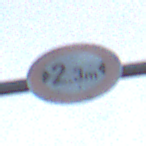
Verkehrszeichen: TatsaechlicheBreite2Komma3
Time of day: SunriseSunset
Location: Outdoor (Nature)
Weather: PartlyCloudy
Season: NotSpecified
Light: Natural